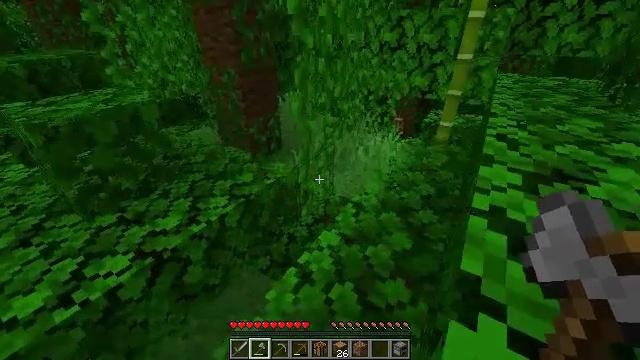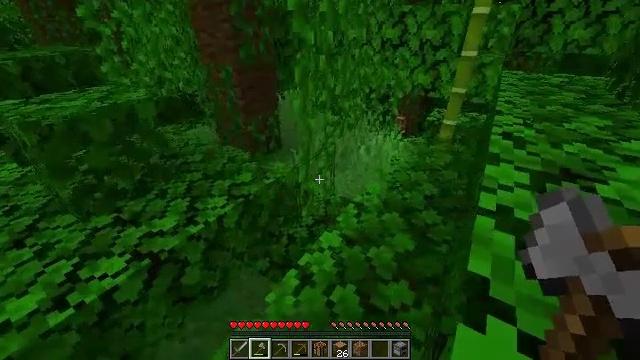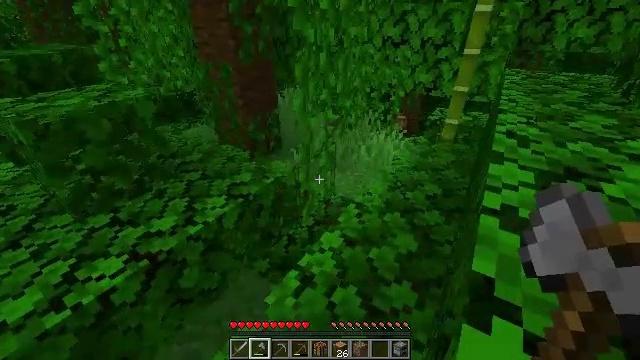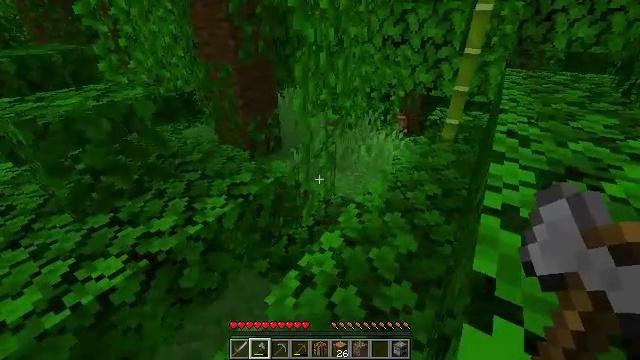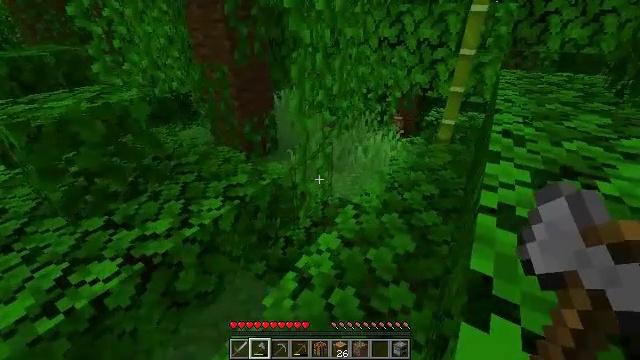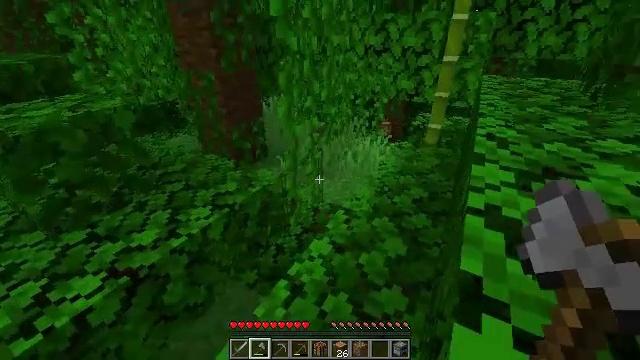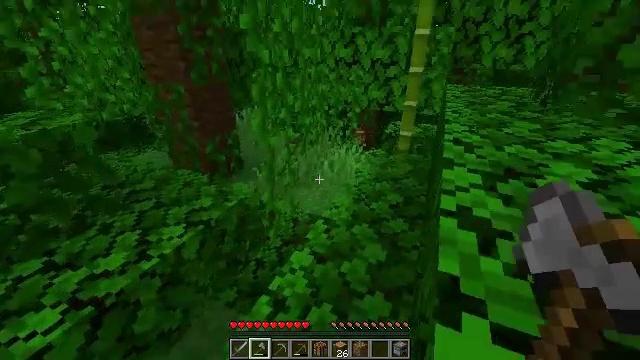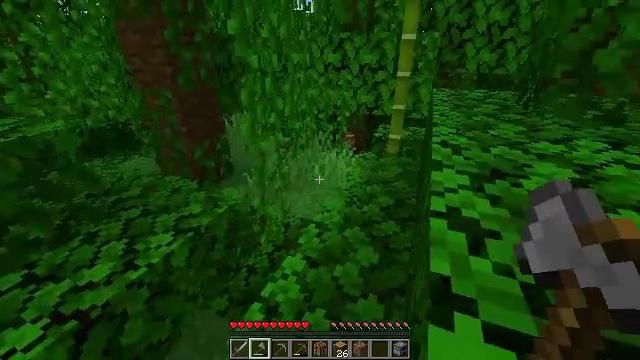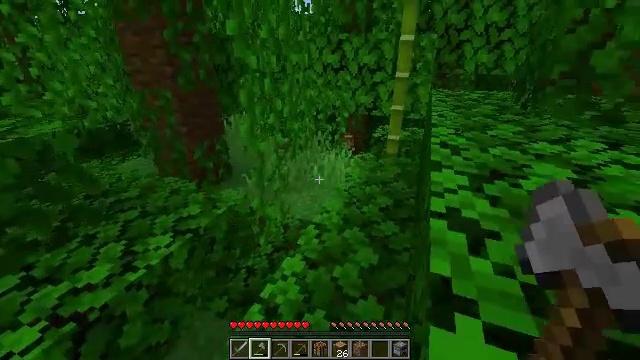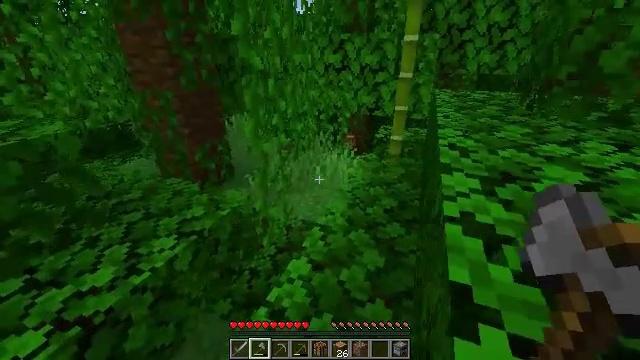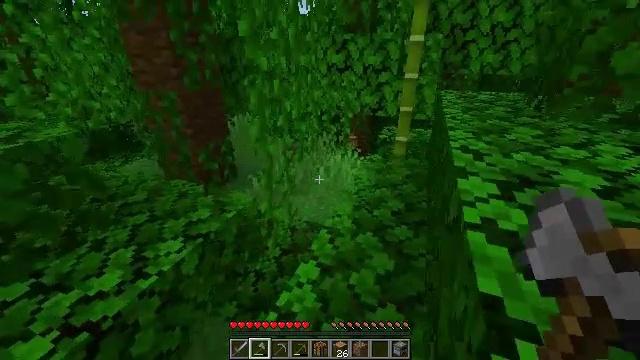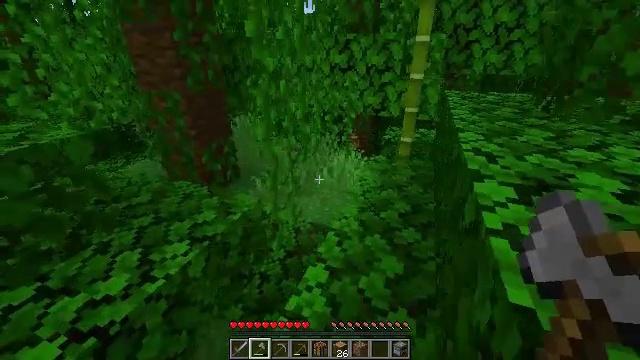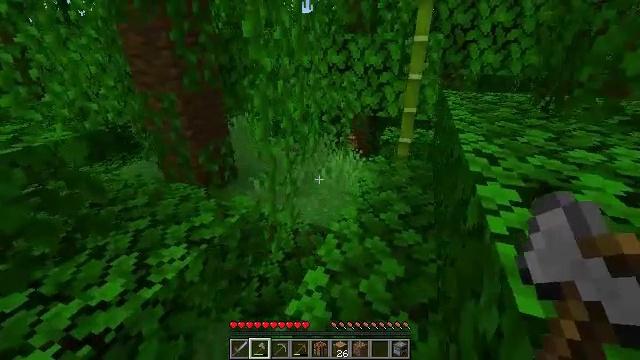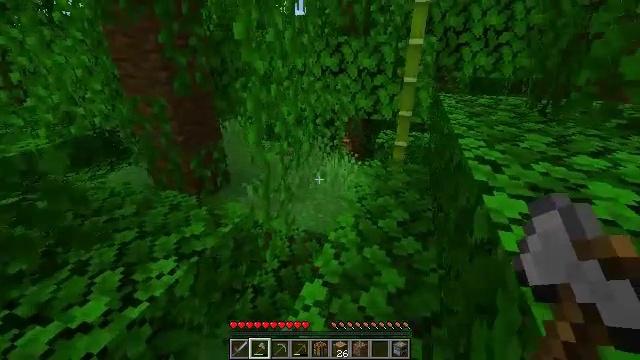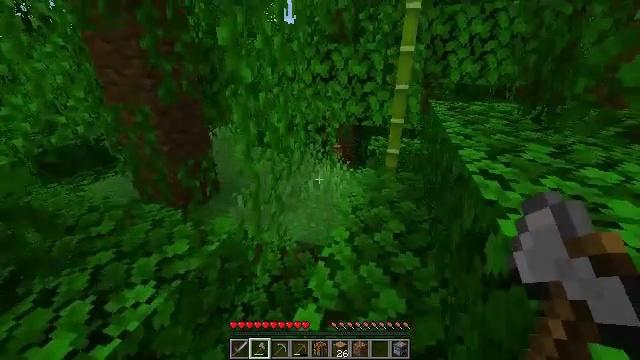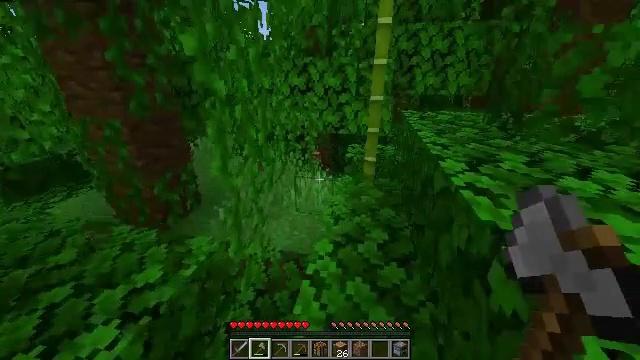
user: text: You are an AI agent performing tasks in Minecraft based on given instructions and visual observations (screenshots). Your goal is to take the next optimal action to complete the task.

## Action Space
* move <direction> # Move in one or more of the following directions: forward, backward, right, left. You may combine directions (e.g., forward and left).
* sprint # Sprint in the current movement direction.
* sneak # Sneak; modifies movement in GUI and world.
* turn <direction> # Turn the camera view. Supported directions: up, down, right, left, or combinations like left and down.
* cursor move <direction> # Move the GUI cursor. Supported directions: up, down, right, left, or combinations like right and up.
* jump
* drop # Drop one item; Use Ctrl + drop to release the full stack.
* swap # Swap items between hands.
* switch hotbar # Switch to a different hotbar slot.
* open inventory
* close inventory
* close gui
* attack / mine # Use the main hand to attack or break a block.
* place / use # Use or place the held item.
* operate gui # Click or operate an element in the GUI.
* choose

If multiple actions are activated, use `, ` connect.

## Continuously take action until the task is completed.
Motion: motion action
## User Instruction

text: Harvest bamboo from the farm.
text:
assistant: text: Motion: no_op
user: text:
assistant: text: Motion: no_op
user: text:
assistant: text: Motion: no_op
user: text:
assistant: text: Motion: no_op
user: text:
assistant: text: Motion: turn right and up
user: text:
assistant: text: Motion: turn right and up
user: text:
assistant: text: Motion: turn right
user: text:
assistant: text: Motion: move forward
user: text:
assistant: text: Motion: move forward
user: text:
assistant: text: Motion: move forward
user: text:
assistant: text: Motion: move forward
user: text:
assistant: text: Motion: move forward
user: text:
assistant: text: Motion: move forward, sprint, turn right
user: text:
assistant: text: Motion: move forward, sprint, turn right
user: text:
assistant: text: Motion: move forward, sprint, turn right
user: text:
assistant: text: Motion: move forward, sprint, turn right and up
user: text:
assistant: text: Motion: move forward, turn right
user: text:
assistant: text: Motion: turn right
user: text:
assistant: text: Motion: no_op
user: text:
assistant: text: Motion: no_op
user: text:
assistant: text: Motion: turn right
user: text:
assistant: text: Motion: turn right
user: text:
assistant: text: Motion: move forward, turn right
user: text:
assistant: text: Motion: move forward, turn right
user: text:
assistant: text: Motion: move forward
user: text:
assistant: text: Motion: move forward
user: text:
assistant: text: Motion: move forward
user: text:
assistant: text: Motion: move forward, turn down
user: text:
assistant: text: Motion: turn down
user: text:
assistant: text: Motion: turn left and down